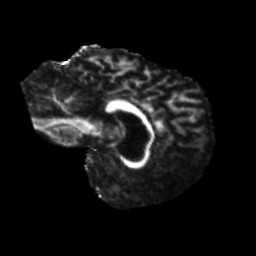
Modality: FA
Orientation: sagittal
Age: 76
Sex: female
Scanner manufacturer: siemens
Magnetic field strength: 3 T
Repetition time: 5.25 s
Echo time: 0.08 s